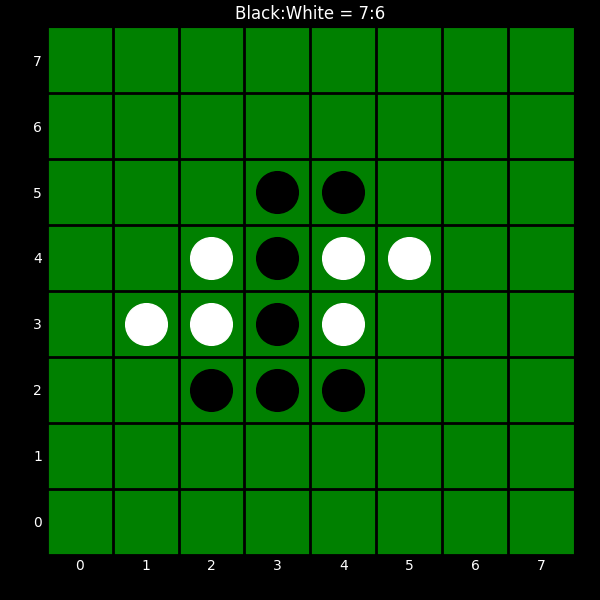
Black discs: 7
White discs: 6